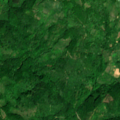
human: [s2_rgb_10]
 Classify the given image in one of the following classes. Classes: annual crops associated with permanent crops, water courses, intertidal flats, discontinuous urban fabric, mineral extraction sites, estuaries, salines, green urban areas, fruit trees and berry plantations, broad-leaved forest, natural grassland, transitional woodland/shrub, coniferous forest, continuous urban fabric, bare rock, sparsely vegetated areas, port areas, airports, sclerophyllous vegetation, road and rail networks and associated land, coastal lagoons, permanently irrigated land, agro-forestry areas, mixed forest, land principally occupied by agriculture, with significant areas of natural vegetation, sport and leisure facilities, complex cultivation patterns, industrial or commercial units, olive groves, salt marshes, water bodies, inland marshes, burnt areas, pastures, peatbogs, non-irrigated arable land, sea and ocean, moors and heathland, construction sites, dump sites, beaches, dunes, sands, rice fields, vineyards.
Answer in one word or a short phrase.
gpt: complex cultivation patterns, broad-leaved forest, transitional woodland/shrub